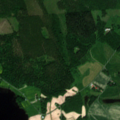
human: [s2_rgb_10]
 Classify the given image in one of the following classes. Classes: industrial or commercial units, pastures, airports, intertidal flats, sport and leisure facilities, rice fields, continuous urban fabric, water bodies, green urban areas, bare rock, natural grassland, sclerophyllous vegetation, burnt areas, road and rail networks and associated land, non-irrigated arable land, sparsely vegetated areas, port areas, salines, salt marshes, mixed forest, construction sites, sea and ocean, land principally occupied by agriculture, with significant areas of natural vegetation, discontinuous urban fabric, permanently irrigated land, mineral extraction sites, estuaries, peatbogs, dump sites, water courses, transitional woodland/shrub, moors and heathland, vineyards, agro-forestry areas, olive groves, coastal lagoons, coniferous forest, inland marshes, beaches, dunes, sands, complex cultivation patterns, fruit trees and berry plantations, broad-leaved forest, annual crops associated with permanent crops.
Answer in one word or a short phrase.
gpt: land principally occupied by agriculture, with significant areas of natural vegetation, coniferous forest, mixed forest, water bodies